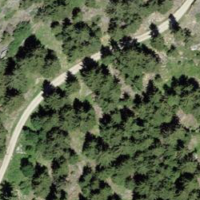
EUNIS habitat code: 43
Species observed at this site:
Galeopsis tetrahit
Epipactis helleborine